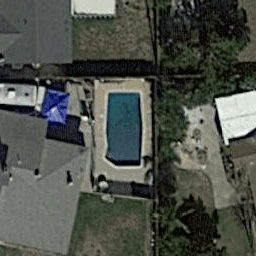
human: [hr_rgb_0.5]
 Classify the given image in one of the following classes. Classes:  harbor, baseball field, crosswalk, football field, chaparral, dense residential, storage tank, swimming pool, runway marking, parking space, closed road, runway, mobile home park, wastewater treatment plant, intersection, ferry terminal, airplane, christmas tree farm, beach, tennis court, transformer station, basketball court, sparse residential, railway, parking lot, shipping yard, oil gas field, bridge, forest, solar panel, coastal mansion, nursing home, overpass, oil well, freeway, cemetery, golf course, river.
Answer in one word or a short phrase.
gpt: swimming pool